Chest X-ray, AP view. Patient: 57 years old, sex M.
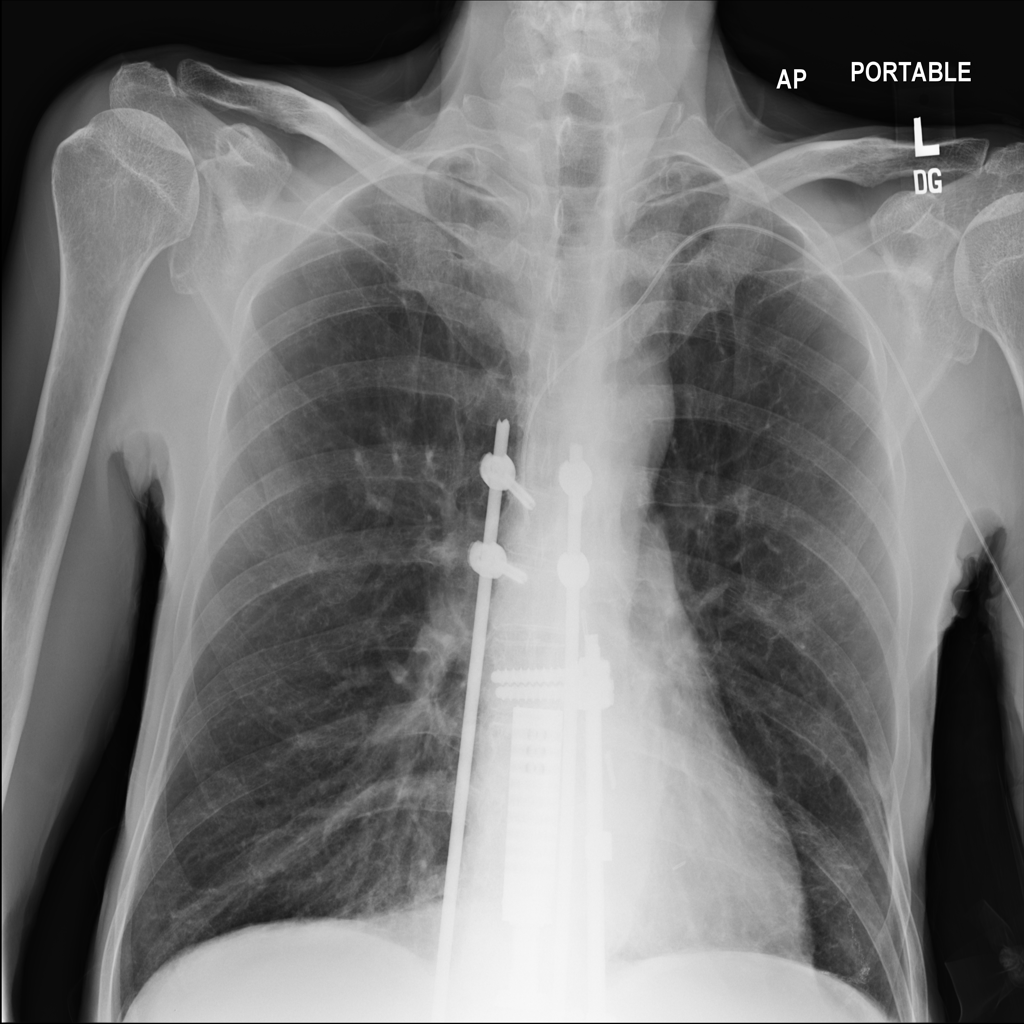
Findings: No Finding